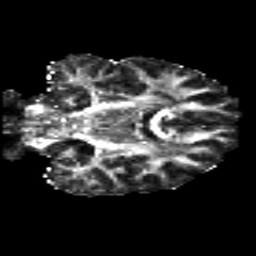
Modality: FA
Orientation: coronal
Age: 23
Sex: male
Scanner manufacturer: siemens
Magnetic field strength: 3 T
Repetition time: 8.8 s
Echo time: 0.085 s